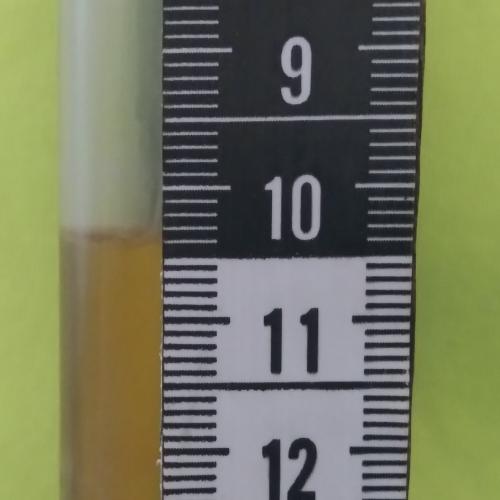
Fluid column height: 10.4 cm